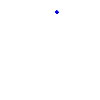
Particle: pion